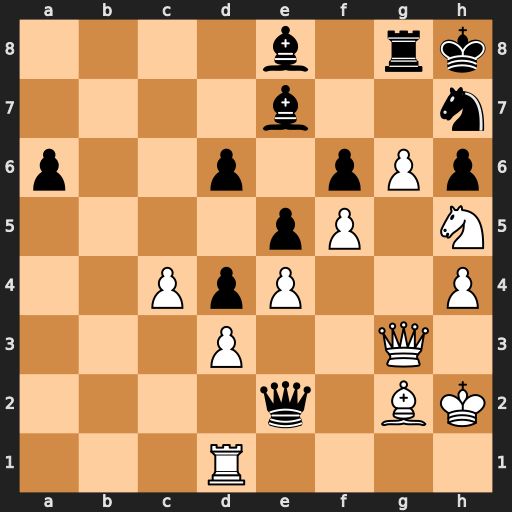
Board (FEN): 4b1rk/4b2n/p2p1pPp/4pP1N/2PpP2P/3P2Q1/4q1BK/3R4
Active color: w
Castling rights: -
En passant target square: -
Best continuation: g7+ Rxg7 Qxg7#